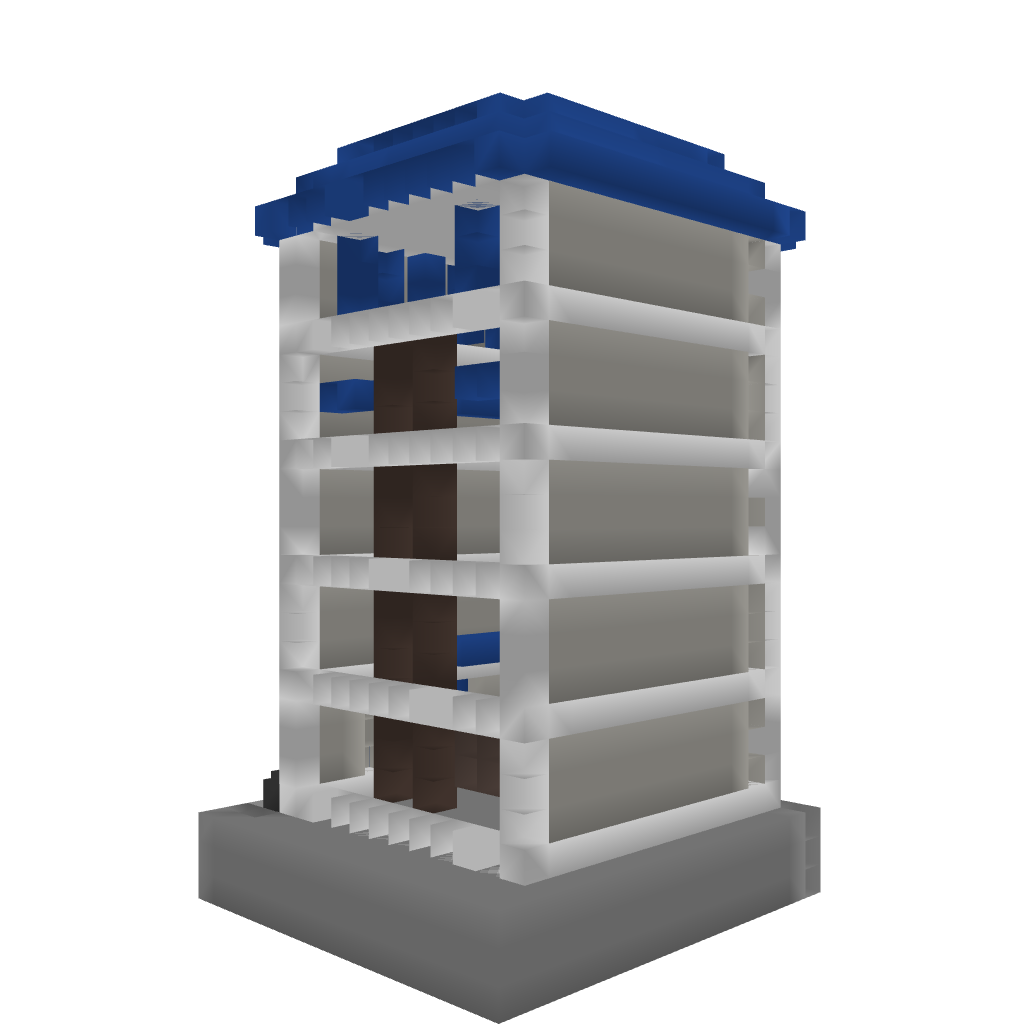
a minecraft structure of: Obi's Pokemart